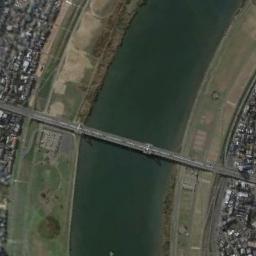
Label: bridge